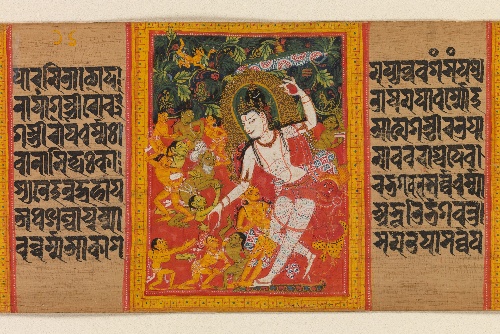
Artist: Mahavihara Master
Date: early 12th century
Object type: Folio
Classification: Paintings
Medium: Opaque watercolor on palm leaf
Culture: India, West Bengal or Bangladesh
Period: Pala period
Dimensions: Page: 2 3/4 x 16 7/16 in. (7 x 41.8 cm)
Image: 2 1/2 x 1 15/16 in. (6.4 x 4.9 cm)
Department: Asian Art
Credit line: Purchase, Lila Acheson Wallace Gift, 2001
Accession year: 2001
Repository: Metropolitan Museum of Art, New York, NY
Tags: Bodhisattvas|Buddhism|Avalokiteshvara